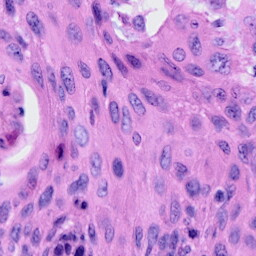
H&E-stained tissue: Cervix